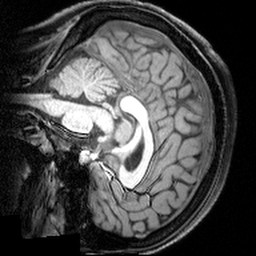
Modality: T1w
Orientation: sagittal
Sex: female
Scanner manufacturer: siemens
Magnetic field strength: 3 T
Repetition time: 1.9 s
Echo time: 0.00397 s